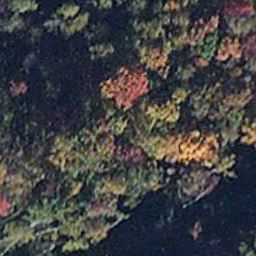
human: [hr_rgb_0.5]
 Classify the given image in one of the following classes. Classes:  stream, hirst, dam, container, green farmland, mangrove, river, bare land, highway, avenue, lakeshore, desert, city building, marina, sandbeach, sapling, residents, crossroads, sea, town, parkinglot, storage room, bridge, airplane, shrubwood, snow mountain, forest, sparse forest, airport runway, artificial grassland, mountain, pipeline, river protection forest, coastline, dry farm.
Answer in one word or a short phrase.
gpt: mangrove